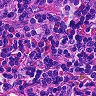
Metastatic tissue present: no